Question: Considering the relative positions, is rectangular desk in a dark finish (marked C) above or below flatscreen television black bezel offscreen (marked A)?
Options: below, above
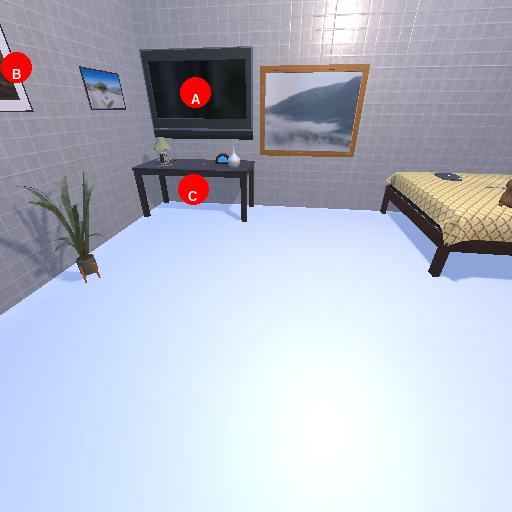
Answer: below